Field crop: maize
Growth stage: 2
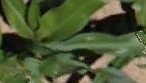
Species: maize